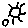
Label: sun